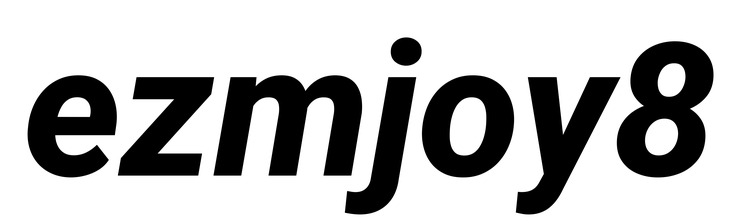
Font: Roboto-Italic_ExtraBold_Italic